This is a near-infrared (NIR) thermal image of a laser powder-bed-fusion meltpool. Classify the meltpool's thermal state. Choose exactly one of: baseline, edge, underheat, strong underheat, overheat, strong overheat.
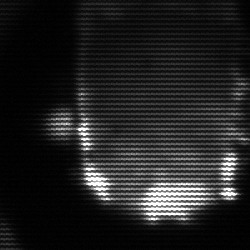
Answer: baseline